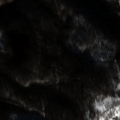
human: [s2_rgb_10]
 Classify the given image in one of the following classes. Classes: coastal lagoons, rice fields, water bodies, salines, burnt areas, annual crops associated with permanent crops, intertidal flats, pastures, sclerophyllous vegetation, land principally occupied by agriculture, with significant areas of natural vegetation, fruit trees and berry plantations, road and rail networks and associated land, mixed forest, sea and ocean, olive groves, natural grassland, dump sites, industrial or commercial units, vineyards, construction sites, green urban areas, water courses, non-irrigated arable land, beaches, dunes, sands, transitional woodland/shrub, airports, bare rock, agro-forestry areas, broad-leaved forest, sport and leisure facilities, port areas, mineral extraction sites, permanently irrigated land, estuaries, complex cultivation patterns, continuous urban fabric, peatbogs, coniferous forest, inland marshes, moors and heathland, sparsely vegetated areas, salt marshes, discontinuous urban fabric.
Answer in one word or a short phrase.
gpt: broad-leaved forest, transitional woodland/shrub